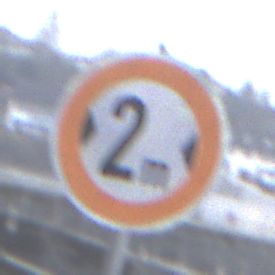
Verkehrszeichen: TatsaechlicheBreite2
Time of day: MorningAfternoon
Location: Outdoor (Suburban)
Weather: Overcast
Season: NotSpecified
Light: Natural